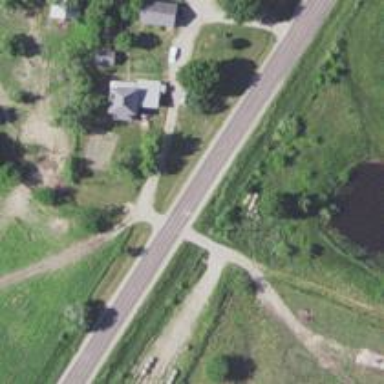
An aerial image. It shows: Asphalt road classified as primary highway.